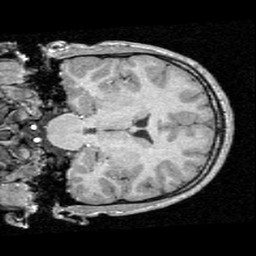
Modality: T1w
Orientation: coronal
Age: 18
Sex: male